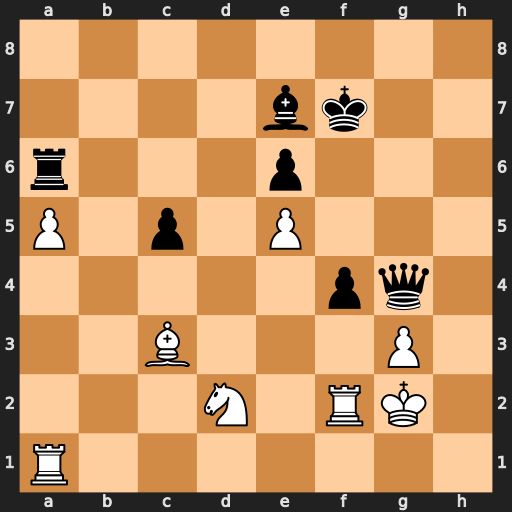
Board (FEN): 8/4bk2/r3p3/P1p1P3/5pq1/2B3P1/3N1RK1/R7
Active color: w
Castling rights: -
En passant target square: -
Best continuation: Rxf4+ Qxf4 gxf4